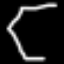
Label: octagon